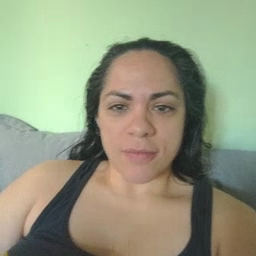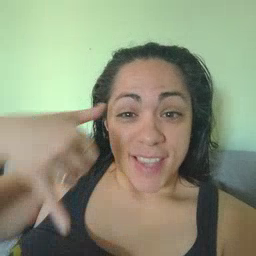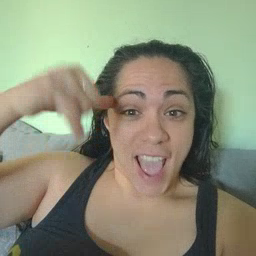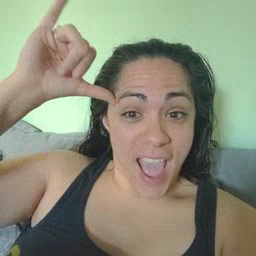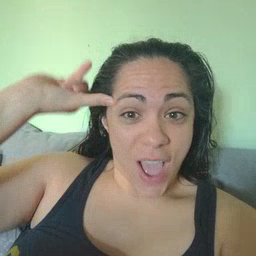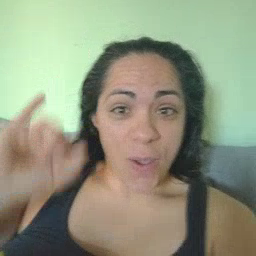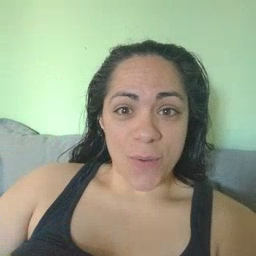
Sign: cow